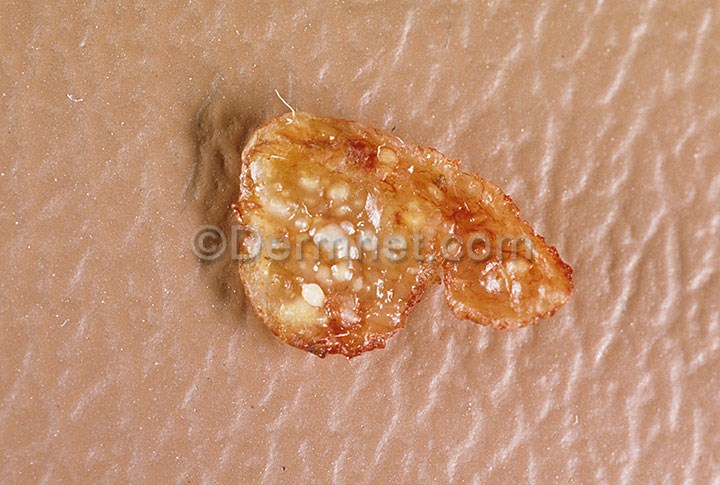
Disease: Seborrheic Keratoses and other Benign Tumors